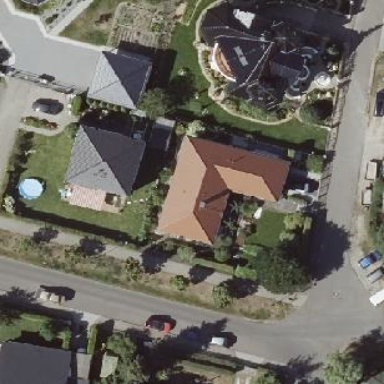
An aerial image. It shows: Hipped roof house.